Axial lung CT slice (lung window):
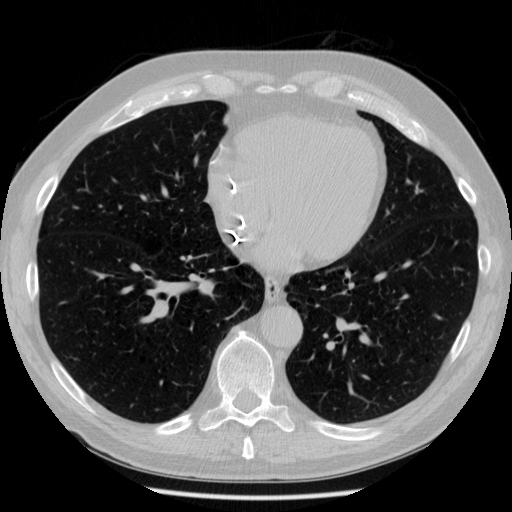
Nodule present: no